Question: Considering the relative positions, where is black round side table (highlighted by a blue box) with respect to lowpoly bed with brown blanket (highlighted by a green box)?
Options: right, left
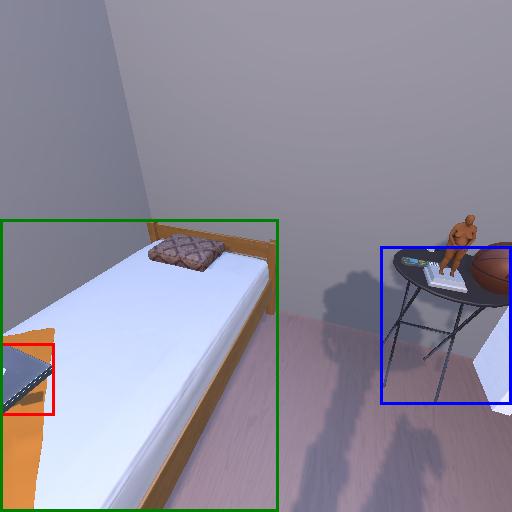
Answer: right